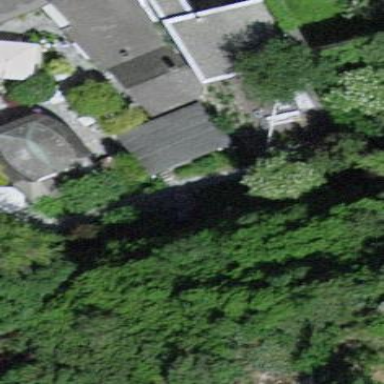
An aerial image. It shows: View of roof of building.